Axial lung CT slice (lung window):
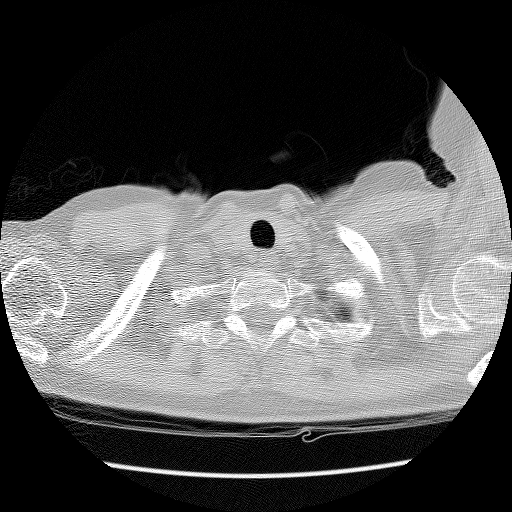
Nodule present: no